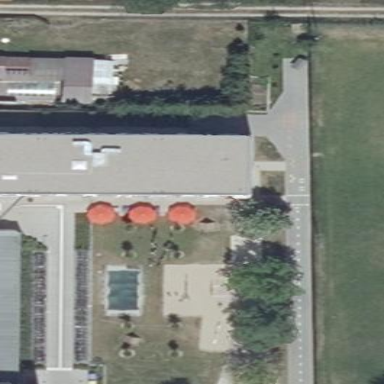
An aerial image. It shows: Kindergarten.